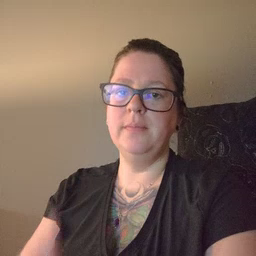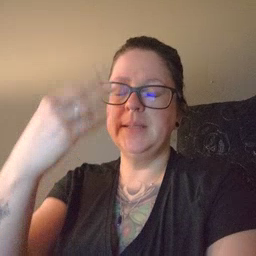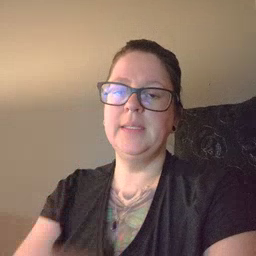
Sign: sleepy